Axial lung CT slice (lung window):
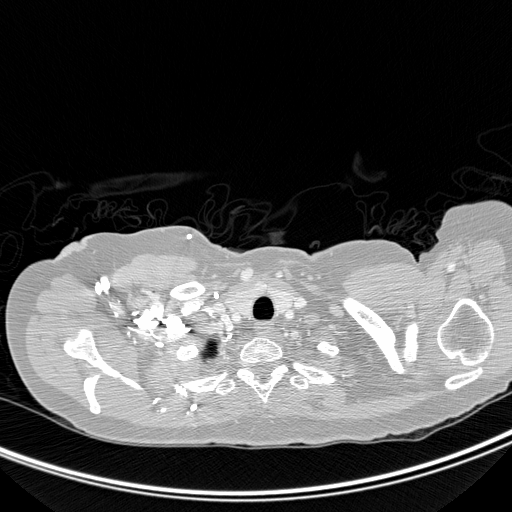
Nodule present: no